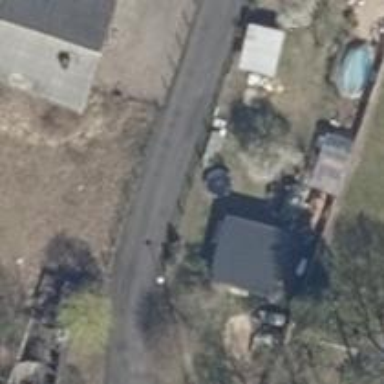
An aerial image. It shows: Residential road.